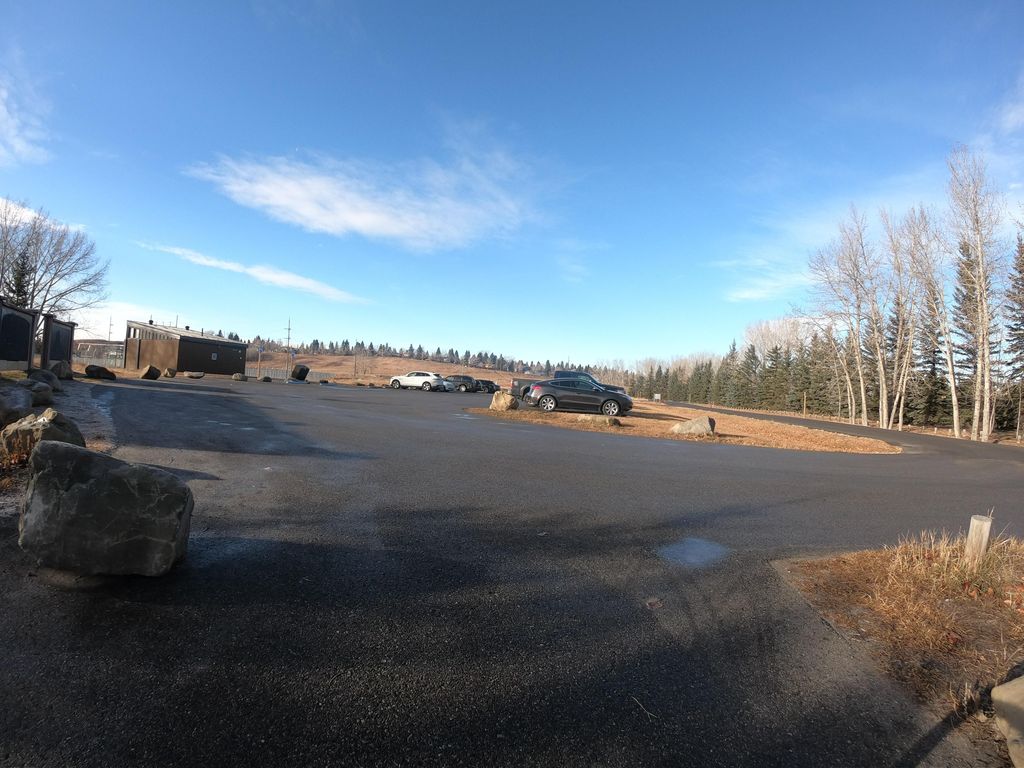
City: calgary